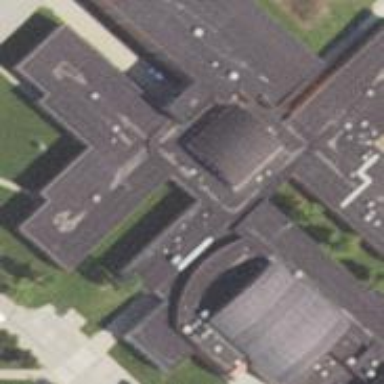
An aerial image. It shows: School building with school amenities.